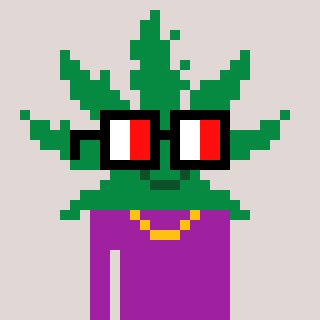
a pixel art character with square glasses with black frames and red eyes, a weed-shaped head and a magenta-colored body on a warm background